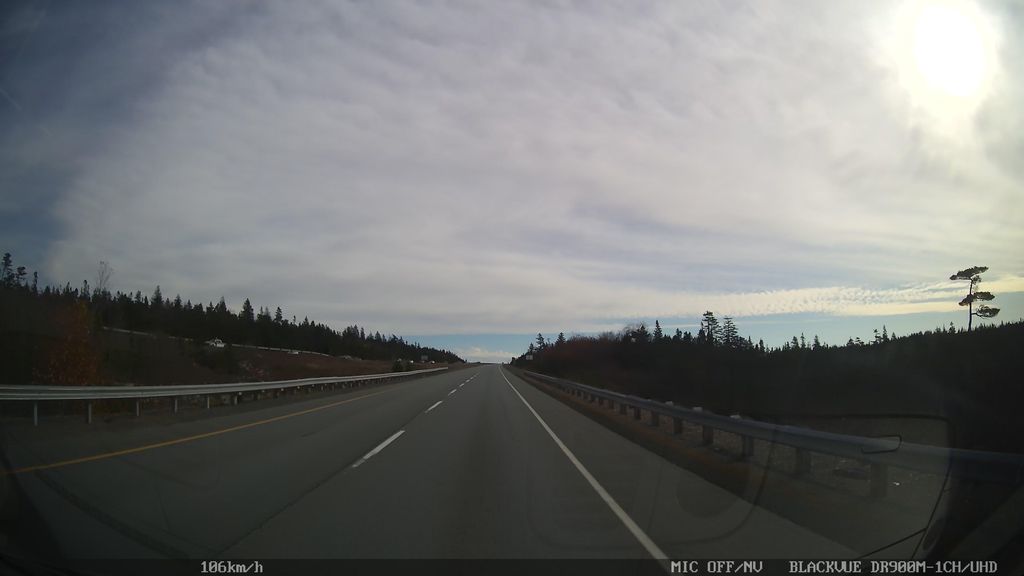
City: halifax